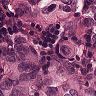
Metastatic tissue present: yes